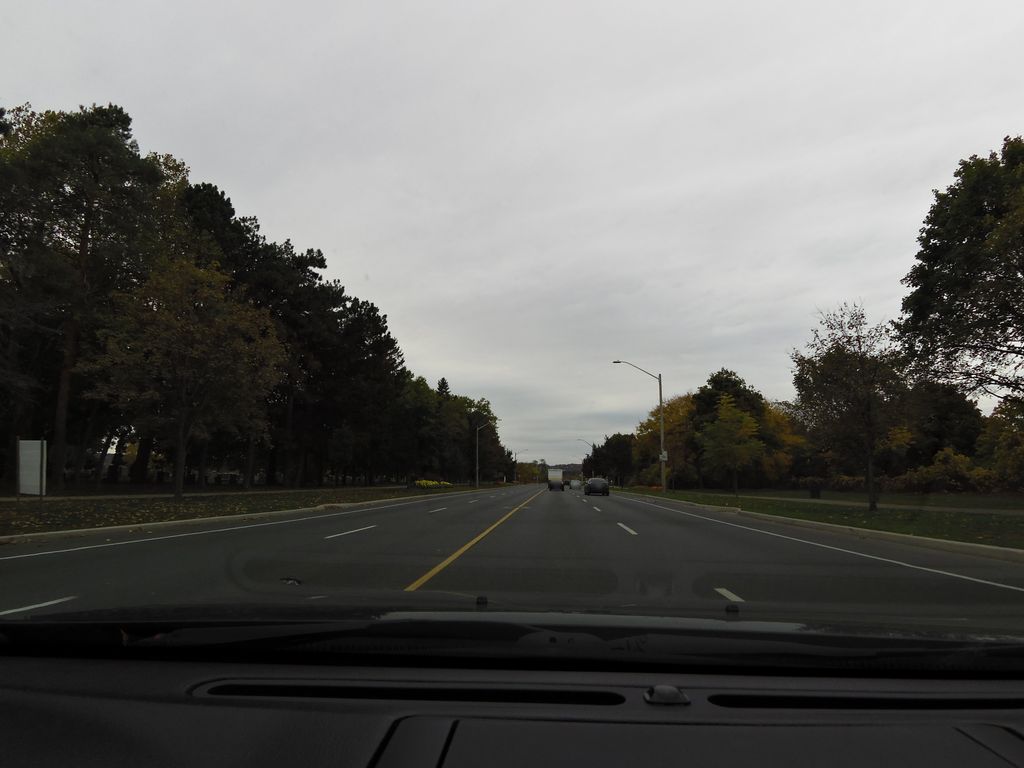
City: hamilton